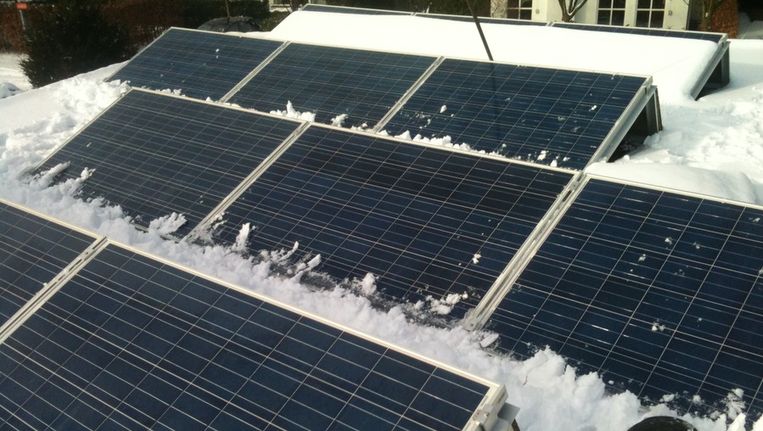
Label: Snow-Covered